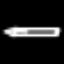
Label: pencil